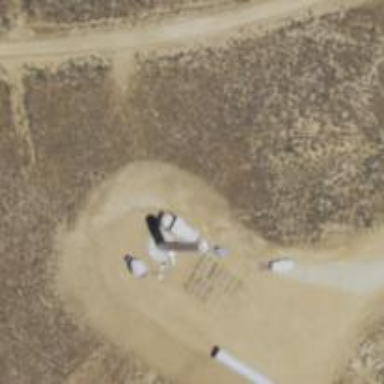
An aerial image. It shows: Wind generator powered by wind turbine.